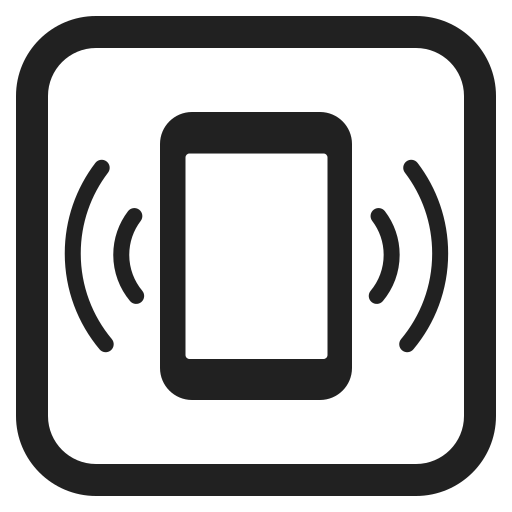
vibration mode high contrast